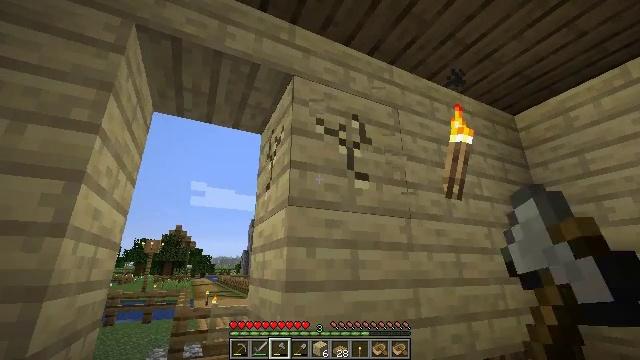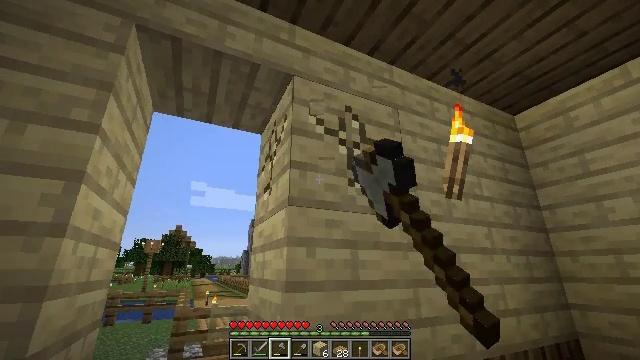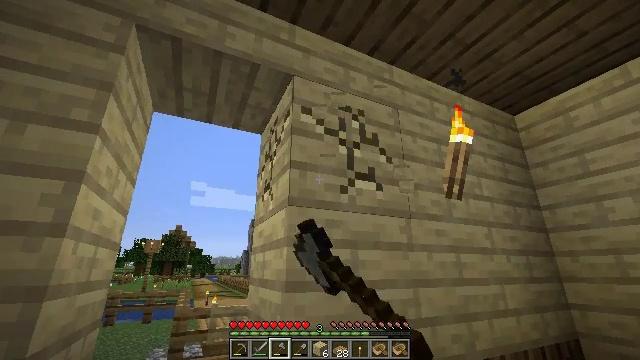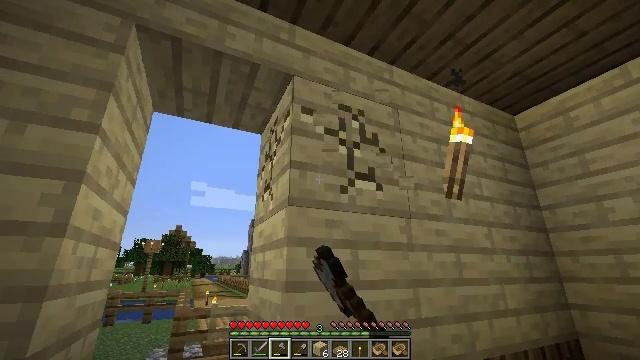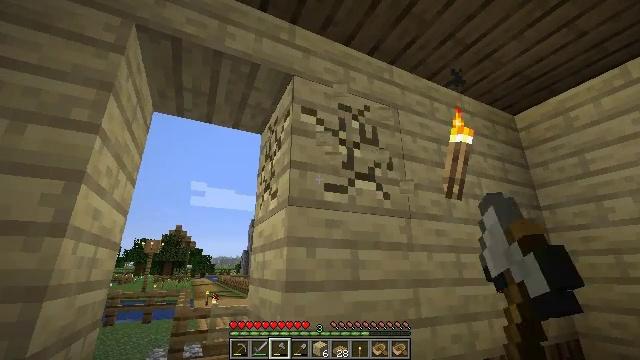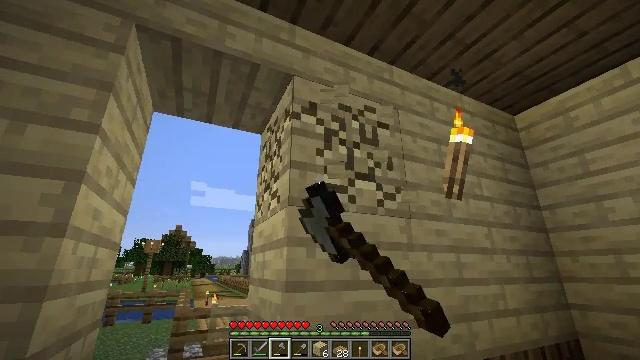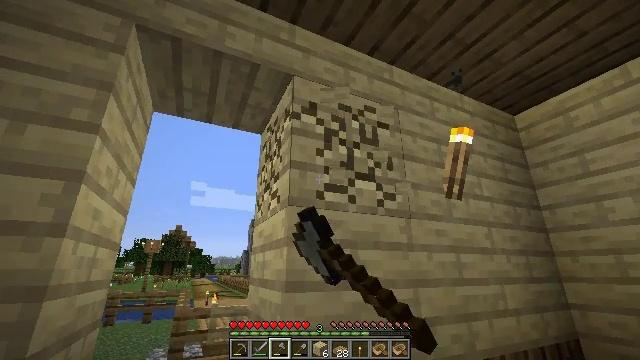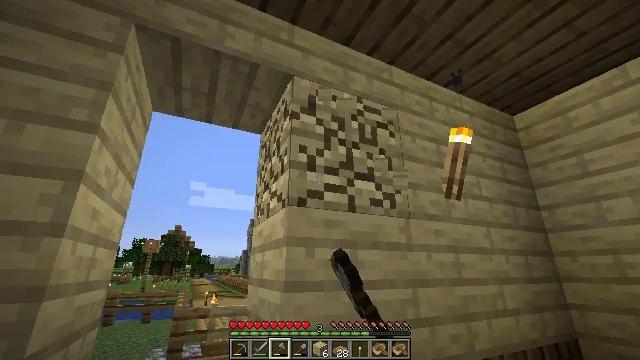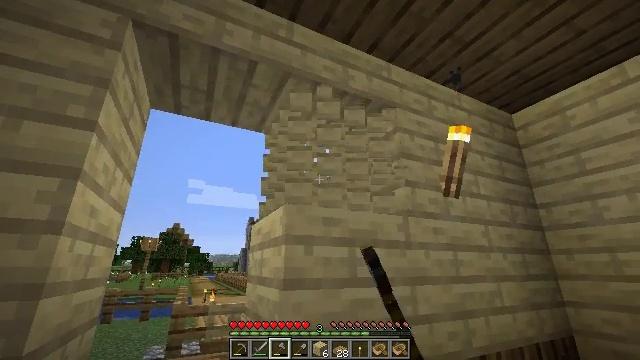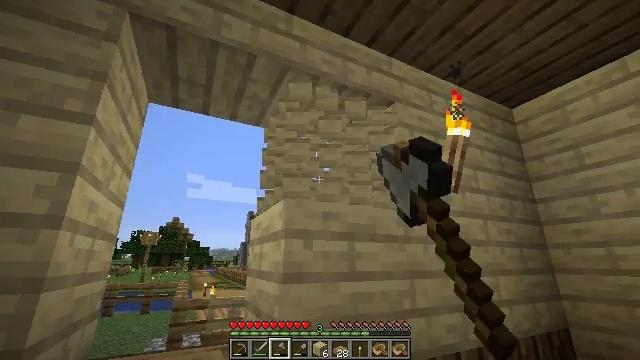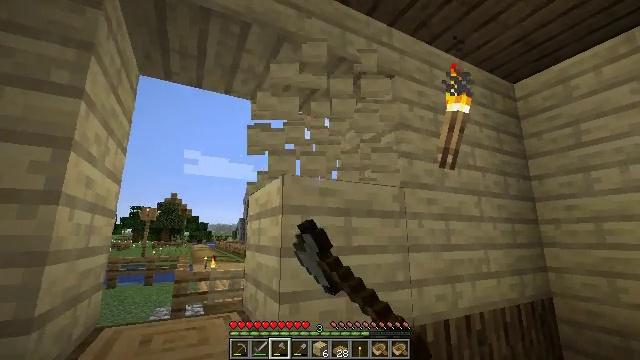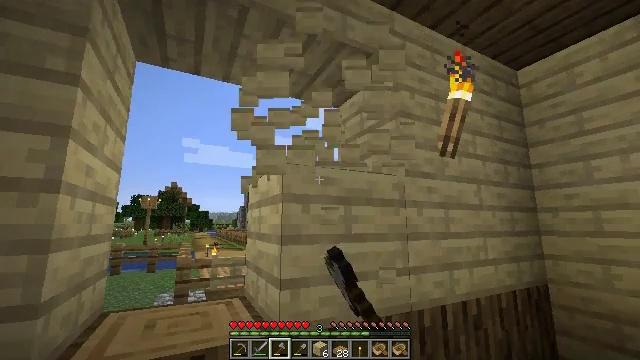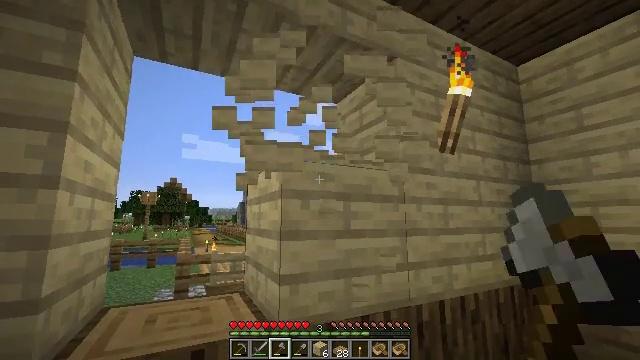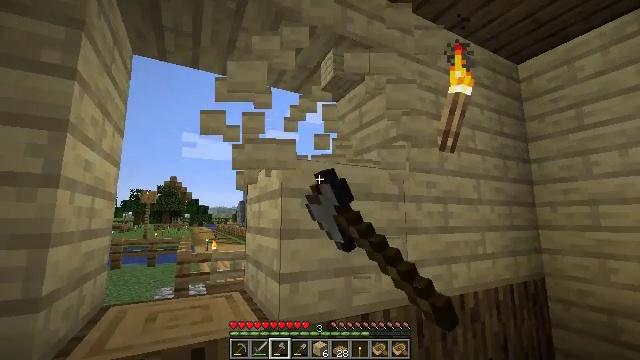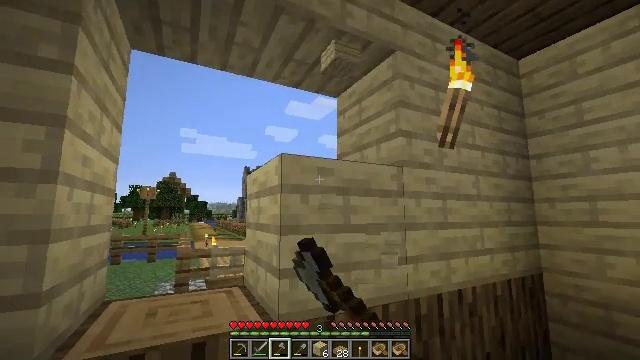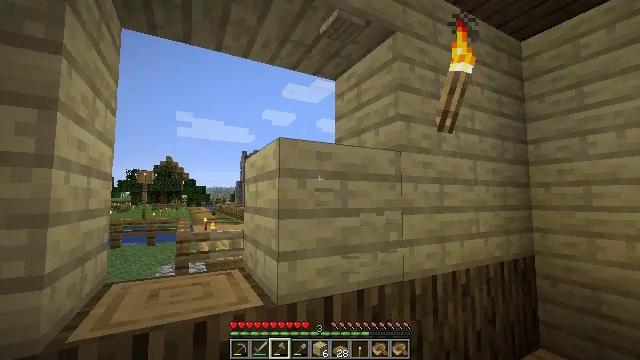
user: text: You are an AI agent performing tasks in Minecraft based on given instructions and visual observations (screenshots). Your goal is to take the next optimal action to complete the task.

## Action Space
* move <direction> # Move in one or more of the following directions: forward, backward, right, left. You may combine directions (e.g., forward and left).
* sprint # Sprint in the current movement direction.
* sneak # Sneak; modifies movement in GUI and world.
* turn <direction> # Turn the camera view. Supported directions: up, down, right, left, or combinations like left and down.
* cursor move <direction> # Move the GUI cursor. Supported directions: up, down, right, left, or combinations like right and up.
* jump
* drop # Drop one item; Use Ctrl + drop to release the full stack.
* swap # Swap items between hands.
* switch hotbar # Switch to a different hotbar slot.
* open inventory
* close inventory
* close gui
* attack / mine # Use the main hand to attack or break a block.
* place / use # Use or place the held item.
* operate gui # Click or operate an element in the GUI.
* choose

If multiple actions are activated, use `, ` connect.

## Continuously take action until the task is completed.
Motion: motion action
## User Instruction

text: Mine the birch planks.
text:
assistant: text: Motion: attack / mine
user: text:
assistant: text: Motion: attack / mine
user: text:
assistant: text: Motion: attack / mine
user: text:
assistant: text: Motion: attack / mine
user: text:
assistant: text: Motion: attack / mine
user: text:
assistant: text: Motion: attack / mine
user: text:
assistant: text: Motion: attack / mine
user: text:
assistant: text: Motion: attack / mine
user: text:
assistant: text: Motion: turn down, attack / mine
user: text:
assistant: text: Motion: turn down, attack / mine
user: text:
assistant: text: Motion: turn down, attack / mine
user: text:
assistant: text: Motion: attack / mine
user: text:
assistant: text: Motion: attack / mine
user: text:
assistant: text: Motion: attack / mine
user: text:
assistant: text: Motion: turn down, attack / mine
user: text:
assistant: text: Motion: turn down, attack / mine
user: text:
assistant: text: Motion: attack / mine
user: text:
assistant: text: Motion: attack / mine
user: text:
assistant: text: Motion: attack / mine
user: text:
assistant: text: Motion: attack / mine
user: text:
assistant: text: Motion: attack / mine
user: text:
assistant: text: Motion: attack / mine
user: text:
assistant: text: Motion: attack / mine
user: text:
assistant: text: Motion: attack / mine
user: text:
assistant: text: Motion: attack / mine
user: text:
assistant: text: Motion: attack / mine
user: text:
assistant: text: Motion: attack / mine
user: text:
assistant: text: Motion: attack / mine
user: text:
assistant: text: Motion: attack / mine
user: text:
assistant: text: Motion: attack / mine